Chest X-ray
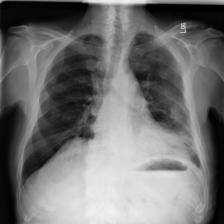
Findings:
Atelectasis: negative
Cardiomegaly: negative
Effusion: negative
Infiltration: negative
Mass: positive
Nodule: positive
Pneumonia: negative
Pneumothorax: positive
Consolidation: negative
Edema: negative
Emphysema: negative
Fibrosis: negative
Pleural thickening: negative
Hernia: negative